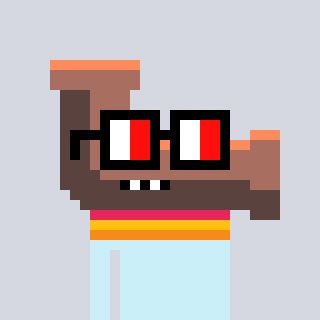
a pixel art character with square glasses with black frames and red eyes, a pipe-shaped head and a cold-colored body on a cool background